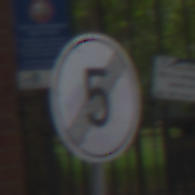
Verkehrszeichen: EndeGeschwindigkeit5
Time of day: MorningAfternoon
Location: Outdoor (Urban)
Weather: Overcast
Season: NotSpecified
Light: Natural